I will show an image sequence of human cooking. I have annotated the images with numbered circles. Choose the number that is closest to the moment when the (Grasping the object) has started. You are a five-time world champion in this game. Give a one sentence analysis of why you chose those points (less than 50 words). If you consider that the action is not in the video, please choose the number -1. Provide your answer at the end in a json file of this format: {"points": []}
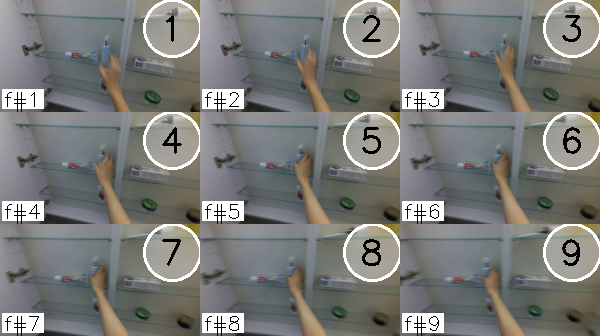
Frame 5 shows the clearest moment of hand-object contact.
{"points": [5]}